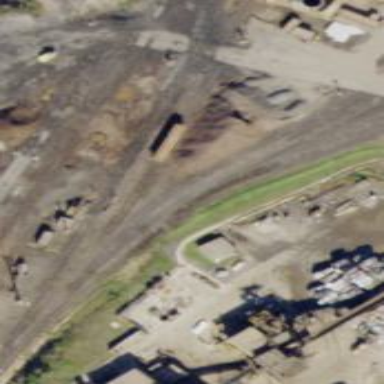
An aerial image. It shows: Railway spur service.